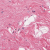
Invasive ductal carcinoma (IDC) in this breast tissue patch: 0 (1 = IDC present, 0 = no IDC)